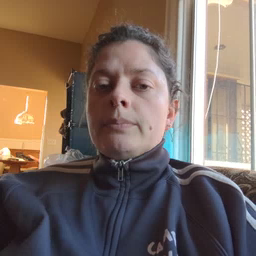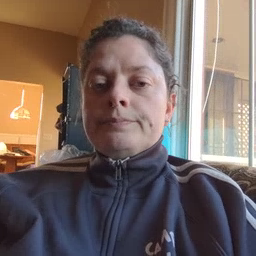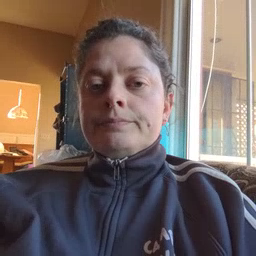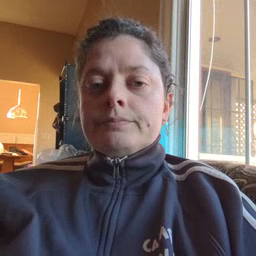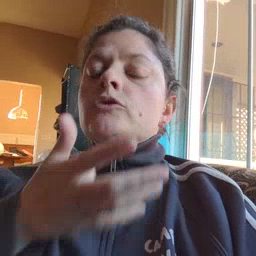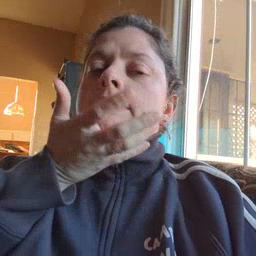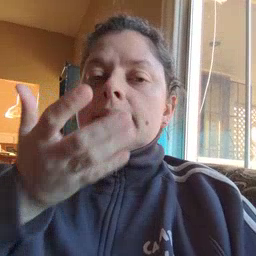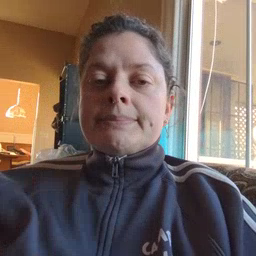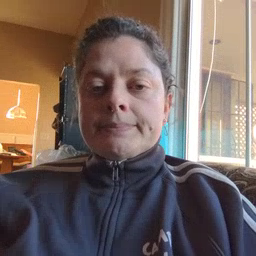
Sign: grass